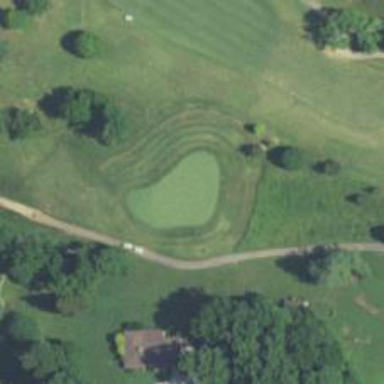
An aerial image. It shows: View of golf hole.